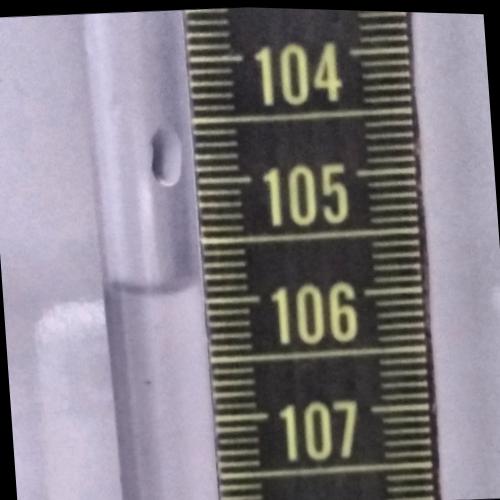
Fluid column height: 105.9 cm